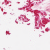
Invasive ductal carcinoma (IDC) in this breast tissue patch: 0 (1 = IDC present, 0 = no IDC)